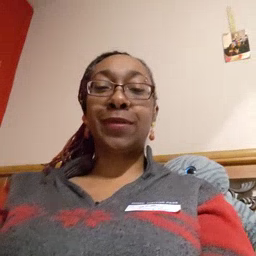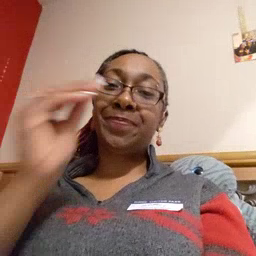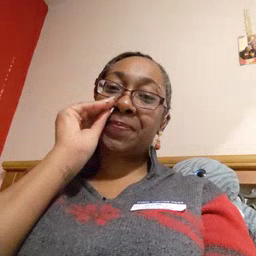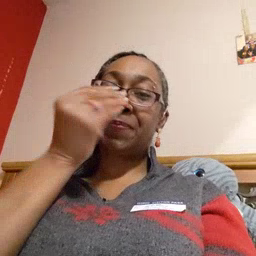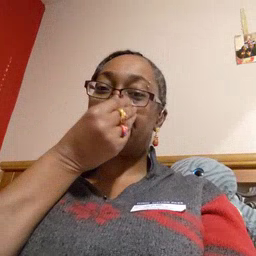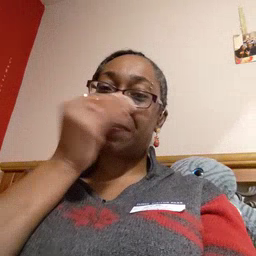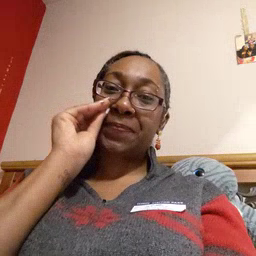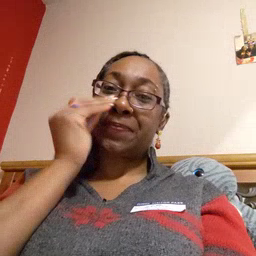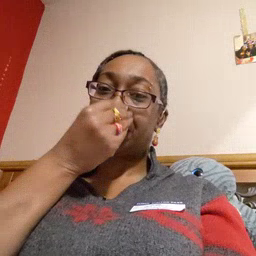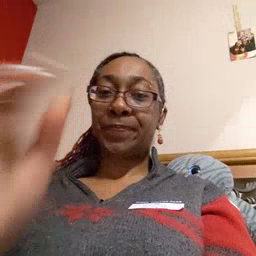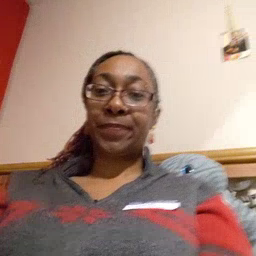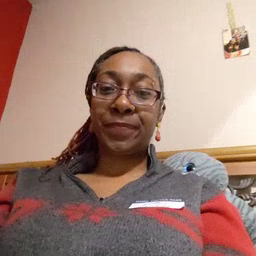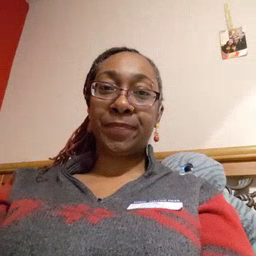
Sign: flower